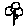
Label: flower